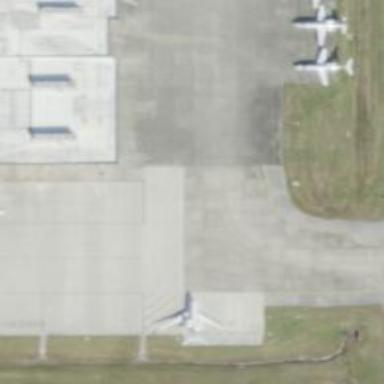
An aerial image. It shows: Image of taxiway at airport.